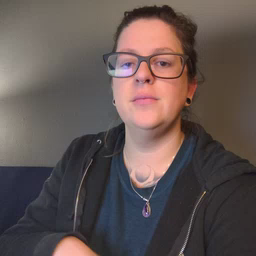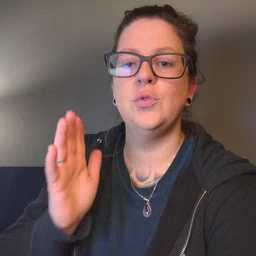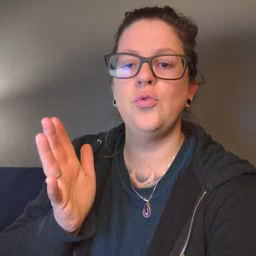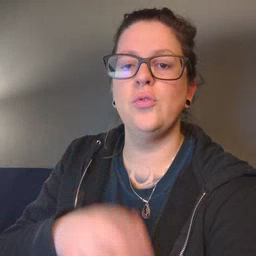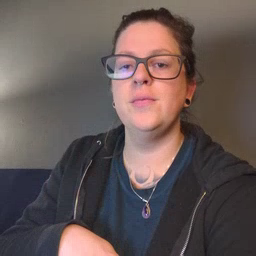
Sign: talk